Field crop: maize
Growth stage: 2
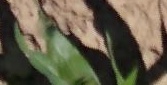
Species: maize